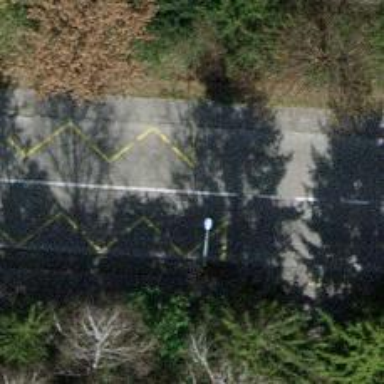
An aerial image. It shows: Unmarked crossing on the road.